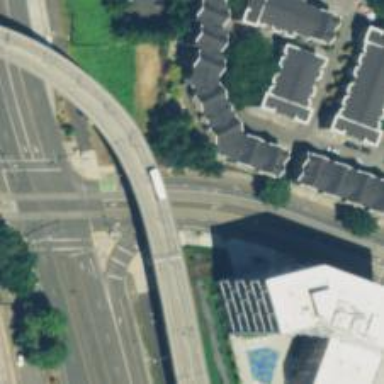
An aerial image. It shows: Tertiary road with asphalt surface and embedded tram rails.